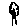
Label: tree